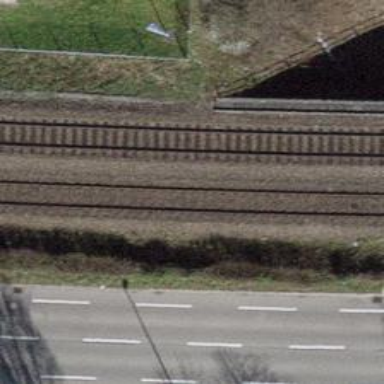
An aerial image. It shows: Single-track railway bridge.